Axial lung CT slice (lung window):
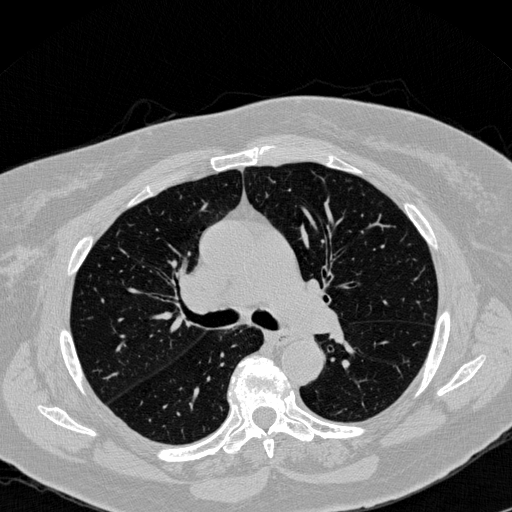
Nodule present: no